【题型】选择题　【知识点】函数　【难度】medium
如图，在平面直角坐标系中，一次函数$y = \dfrac{3}{4}x + 6$的图象与$x$轴、$y$轴分别交于$A$、$B$两点，点$P$在线段$OA$上，$\odot P$与$x$轴交于$M$、$O$两点，$\odot P$当与该一次函数的图象相切时，$AM$的长度是（\quad）

\vspace{0.5cm}
\noindent A. $3$ \hphantom{B. $4$} \hphantom{C. $6$} \hphantom{D. $2$}
\noindent B. $4$
\noindent C. $6$
\noindent D. $2$
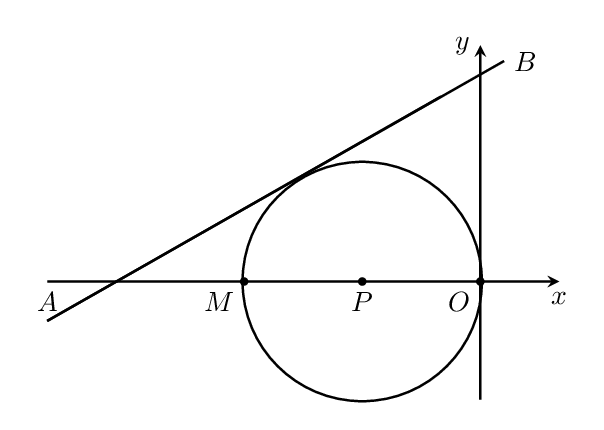
【解答】
\noindent \textbf{【答案】D}
\vspace{0.5em}
\noindent \textbf{【分析】}本题考查了一次函数的几何应用，切线的性质，勾股定理，由一次函数解析式可得$A(-8,0)$，$B(0,6)$，即得$AB = \sqrt{OA^2 + OB^2} = 10$，设$\odot P$与直线相切于点$D$，连接$PD$、$PB$，可得$PD \perp AB$，$PD = PO = PM$，由$S_{\triangle AOB} = S_{\triangle APB} + S_{\triangle PBO}$可得$PO = 3$，进而即可求解，正确作出辅助线是解题的关键．
\vspace{0.5em}
\noindent \textbf{【详解】}解：当$x = 0$时，$y = 0 + 6 = 6$；当$y = 0$时，$x = -8$，
\[
\begin{aligned}
&\therefore A(-8,0),\ B(0,6), \\
&\therefore OA = 8,\ OB = 6, \\
&\because \angle AOB = 90^\circ, \\
&\therefore AB = \sqrt{OA^2 + OB^2} = \sqrt{8^2 + 6^2} = 10,
\end{aligned}
\]
\noindent 如图，设$\odot P$与直线相切于点$D$，连接$PD$、$PB$，

\vspace{0.5em}
\[
\begin{aligned}
&\therefore PD \perp AB,\ PD = PO = PM, \\
&\text{设}PD = PO = PM = x, \\
&\because S_{\triangle AOB} = S_{\triangle APB} + S_{\triangle PBO}, \\
&\therefore \frac{1}{2}OA \cdot OB = \frac{1}{2}AB \cdot PD + \frac{1}{2}PO \cdot OB, \\
&\text{即}\frac{1}{2} \times 8 \times 6 = \frac{1}{2} \times 10 \times x + \frac{1}{2} \times x \times 6, \\
&\text{解得}x = 3, \\
&\therefore PO = 3, \\
&\therefore OM = 2PO = 6, \\
&\therefore AM = OA - OM = 8 - 6 = 2,
\end{aligned}
\]
\noindent 故选：D．
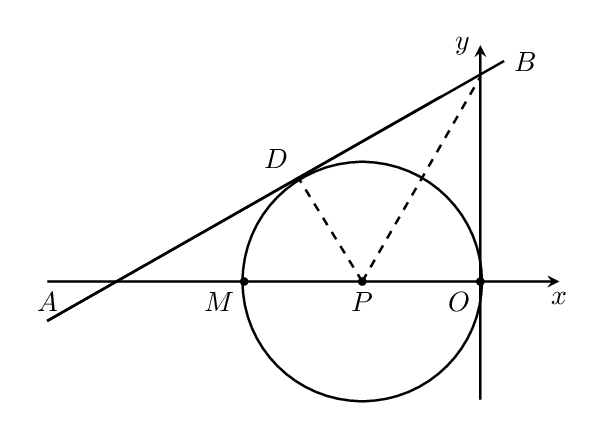